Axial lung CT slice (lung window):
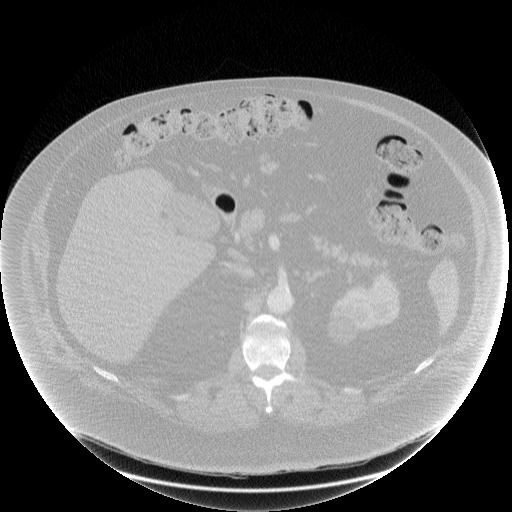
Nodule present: no